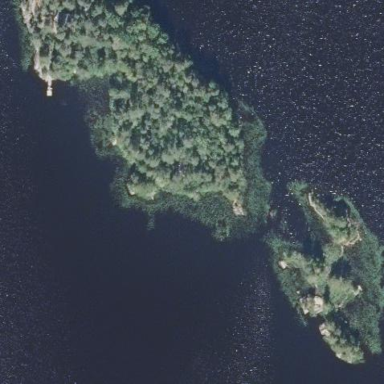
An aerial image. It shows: Islet covered with woodland.